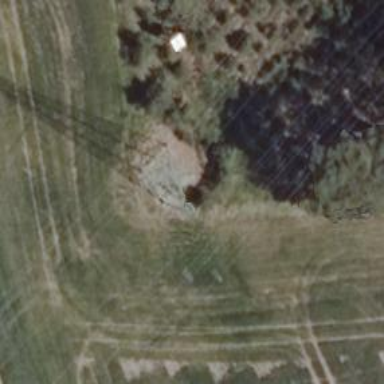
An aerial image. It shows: Power tower.